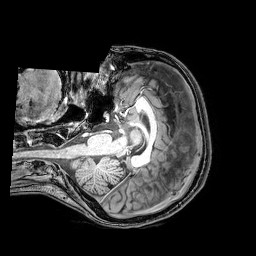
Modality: T1w
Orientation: axial
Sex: female
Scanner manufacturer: philips
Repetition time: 0.008084 s
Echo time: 0.00369 s